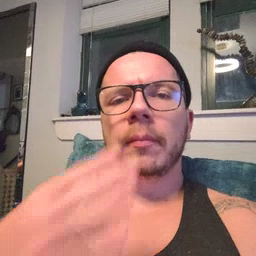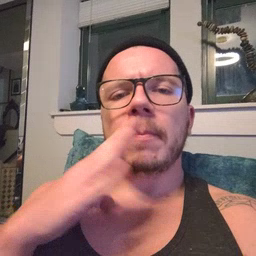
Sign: bad